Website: crate-barrel
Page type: address-validator
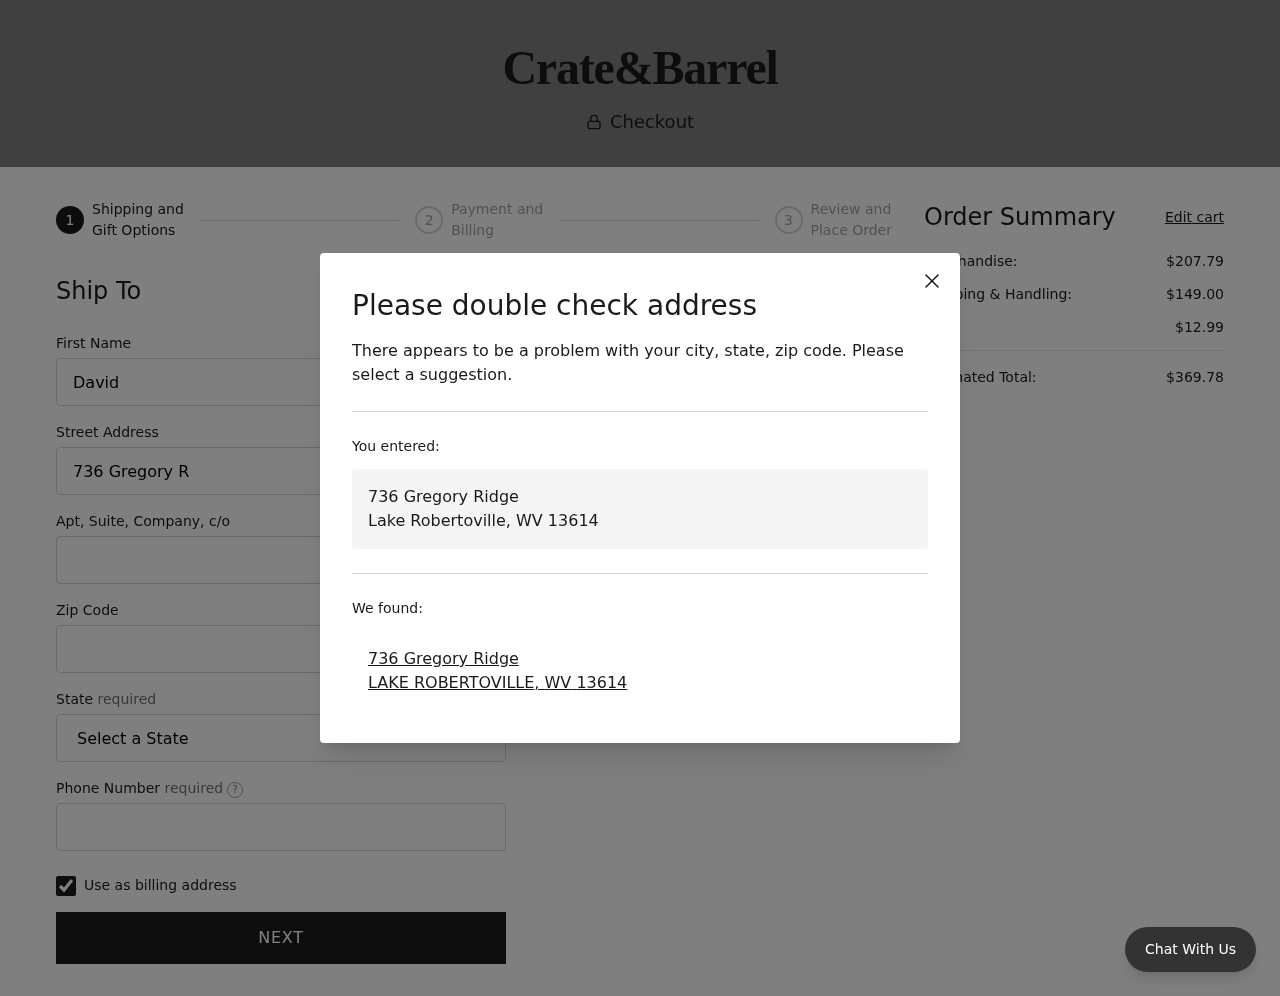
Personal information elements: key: PII_CITY
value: Lake Robertoville
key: PII_CITY
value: LAKE ROBERTOVILLE
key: PII_FIRSTNAME
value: David
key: PII_PHONE
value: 5015231340
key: PII_POSTCODE
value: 13614
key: PII_STATE
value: West Virginia
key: PII_STATE_ABBR
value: WV
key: PII_STREET
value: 736 Gregory Ridge
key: PII_STREET2
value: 0160 Jamie Green Suite 935
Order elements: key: ORDER_SUBTOTAL
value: $207.79
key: ORDER_SHIPPING_COST
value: $149.00
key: ORDER_TAX
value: $12.99
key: ORDER_TOTAL
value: $369.78